Question: I have a couple of links on some images. The code is very simply as follows:
'''
<div id="socialnetworkbuttons">
<a href="http://www.facebook.com/">
<img src="images/facebook-button.png" alt="Facebook" />
</a>
<a href="https://twitter.com/" alt="Twitter">
<img src="images/twitter-button.png" />
</a>
</div>
'''
I have a reset.css of:
'''
html, body, div, span, applet, object, iframe,
h1, h2, h3, h4, h5, h6, p, blockquote, pre,
a, abbr, acronym, address, big, cite, code,
del, dfn, em, img, ins, kbd, q, s, samp,
small, strike, strong, sub, sup, tt, var,
b, u, i, center,
dl, dt, dd, ol, ul, li,
fieldset, form, label, legend,
table, caption, tbody, tfoot, thead, tr, th, td,
article, aside, canvas, details, embed,
figure, figcaption, footer, header, hgroup,
menu, nav, output, ruby, section, summary,
time, mark, audio, video {
margin: 0;
padding: 0;
border: 0;
font-size: 100%;
font: inherit;
vertical-align: baseline;
}
article, aside, details, figcaption, figure,
footer, header, hgroup, menu, nav, section {
display: block;
}
body {
line-height: 1;
}
ol, ul {
list-style: none;
}
blockquote, q {
quotes: none;
}
blockquote:before, blockquote:after,
q:before, q:after {
content: '';
content: none;
}
table {
border-collapse: collapse;
border-spacing: 0;
}
'''
And other css of:
'''
#socialnetworkbuttons {
display:inline-block;
float:left;
}
'''
The result looks like:

As you can see the is a small, purple ellipsis artefact at the bottom, which is a link that points to facebook. I'm sure I'm missong something terribly simple and obvious here, but how do I get rid?!
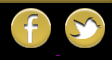
Answer: Looks like extra spaces in the A. Try:
'''
<div id="socialnetworkbuttons"><a
href="http://www.facebook.com/"><img
src="images/facebook-button.png" alt="Facebook" /></a><a
href="https://twitter.com/" alt="Twitter"><img
src="images/twitter-button.png" /></a>
</div>
'''
I have no ellipsis on Firefox or Chrome.